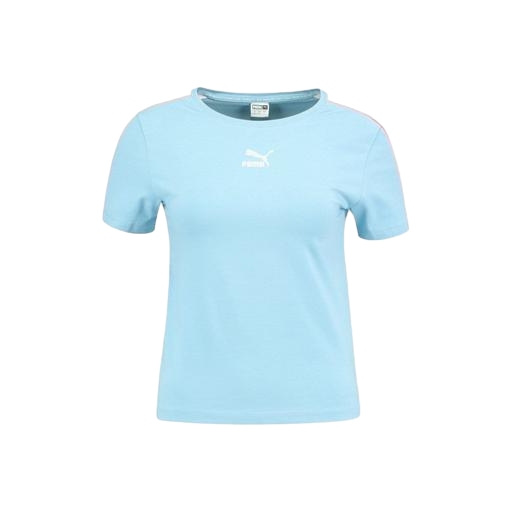
t-shirt classique light blue, studio cool tee blue, mid t-shirt, white background